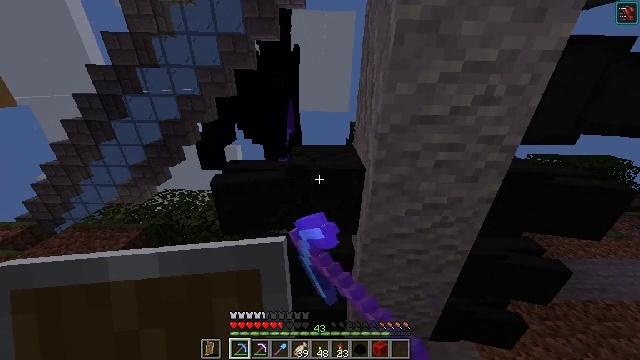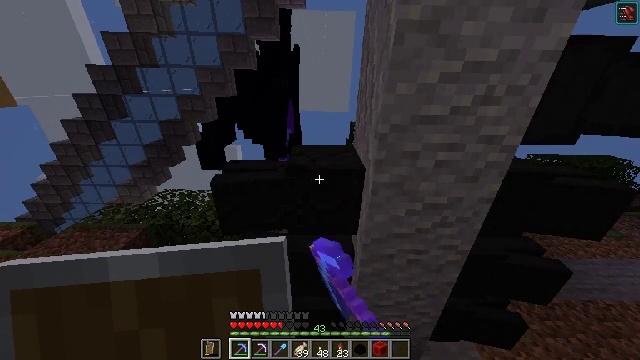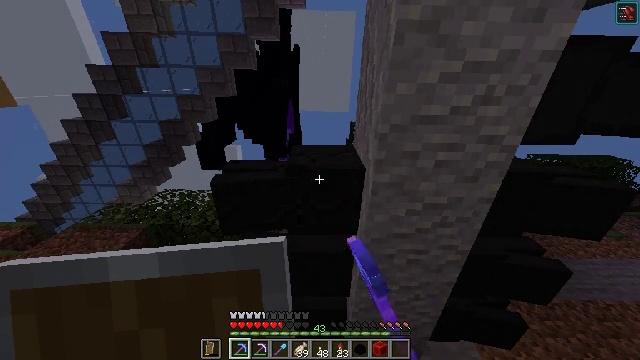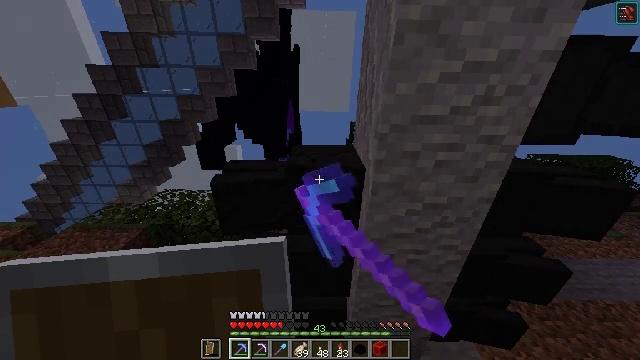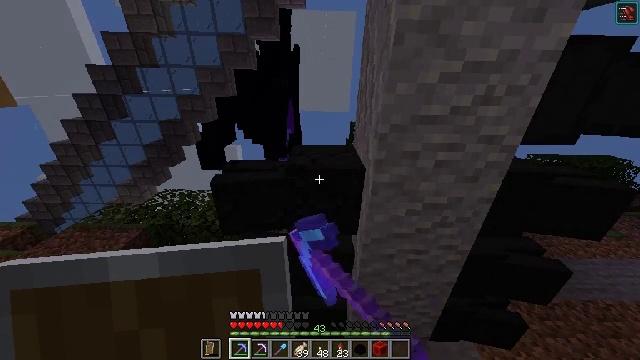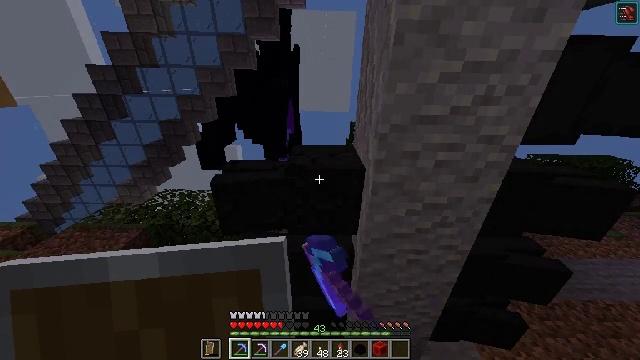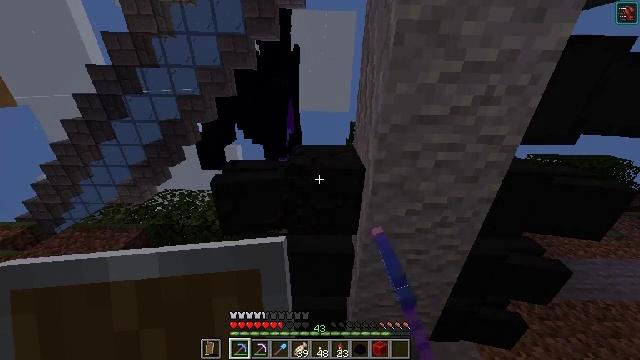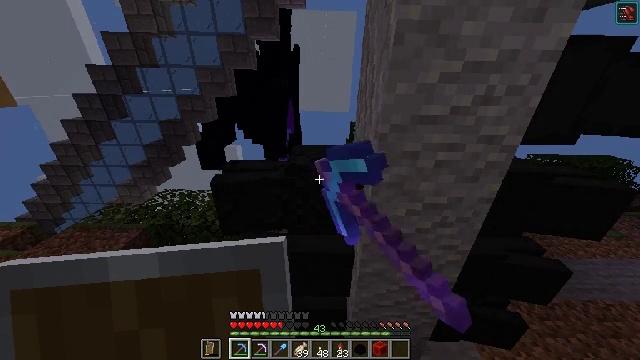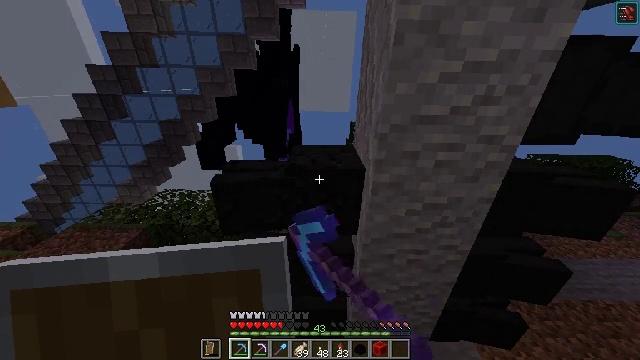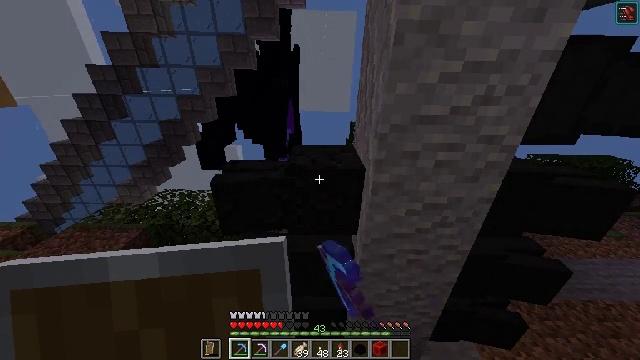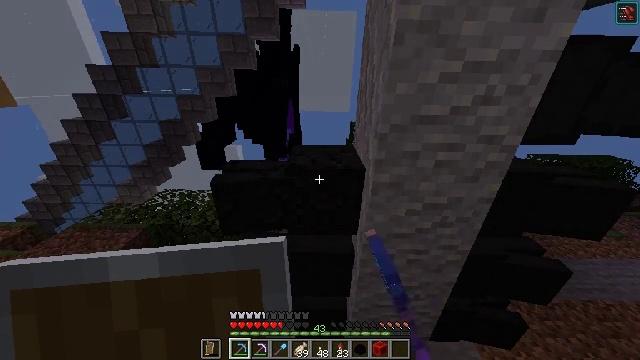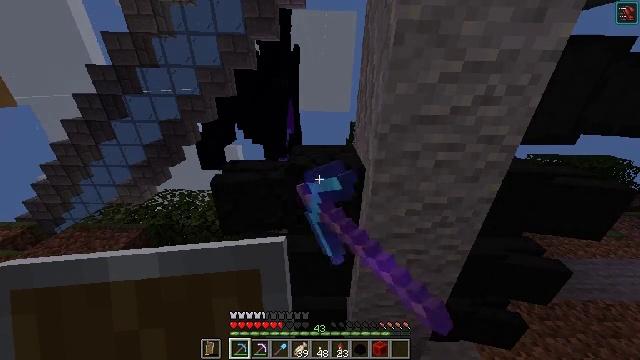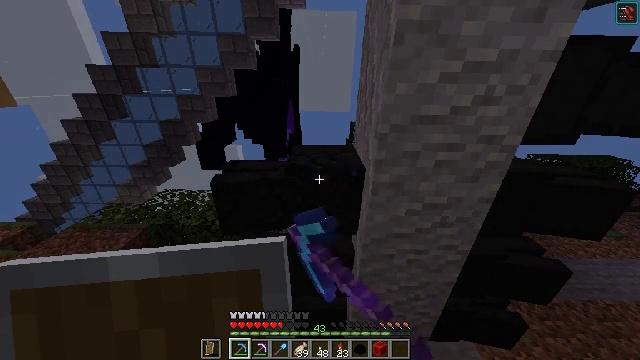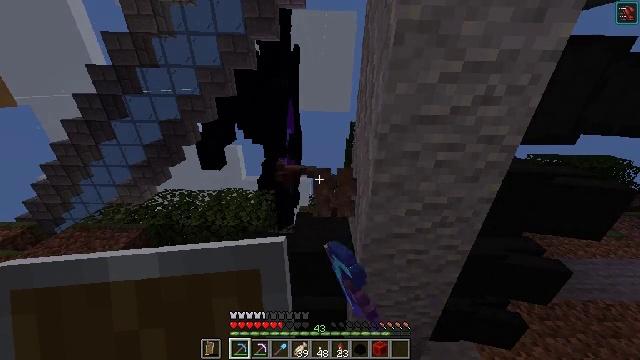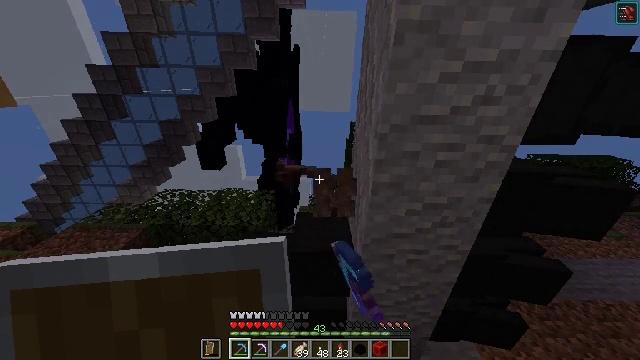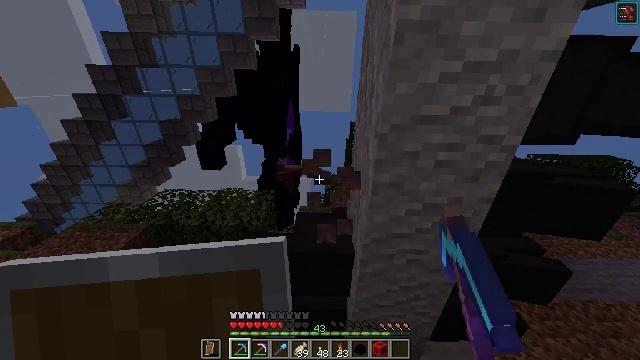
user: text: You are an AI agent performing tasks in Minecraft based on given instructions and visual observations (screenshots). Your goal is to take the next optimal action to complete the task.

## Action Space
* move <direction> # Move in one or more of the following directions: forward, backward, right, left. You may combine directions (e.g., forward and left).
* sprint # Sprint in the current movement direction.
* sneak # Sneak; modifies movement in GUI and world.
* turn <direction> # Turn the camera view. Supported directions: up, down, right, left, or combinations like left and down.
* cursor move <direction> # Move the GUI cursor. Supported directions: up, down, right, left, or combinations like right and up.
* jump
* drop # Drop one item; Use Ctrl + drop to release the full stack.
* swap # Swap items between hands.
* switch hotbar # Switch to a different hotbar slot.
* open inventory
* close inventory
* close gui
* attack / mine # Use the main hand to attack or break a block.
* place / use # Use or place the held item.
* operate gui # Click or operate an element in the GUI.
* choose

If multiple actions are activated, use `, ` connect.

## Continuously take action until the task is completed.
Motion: motion action
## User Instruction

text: Dislodge the dragon head from the wall.
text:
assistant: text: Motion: attack / mine
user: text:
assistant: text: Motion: attack / mine
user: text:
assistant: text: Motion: attack / mine
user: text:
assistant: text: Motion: attack / mine
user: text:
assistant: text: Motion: attack / mine
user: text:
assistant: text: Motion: attack / mine
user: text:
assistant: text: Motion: attack / mine
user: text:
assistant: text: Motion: attack / mine
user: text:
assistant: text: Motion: attack / mine
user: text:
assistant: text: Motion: attack / mine
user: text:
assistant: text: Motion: attack / mine
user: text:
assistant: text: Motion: attack / mine
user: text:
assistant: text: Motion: attack / mine
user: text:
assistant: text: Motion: attack / mine
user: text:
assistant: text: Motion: attack / mine
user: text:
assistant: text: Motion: attack / mine
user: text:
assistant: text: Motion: attack / mine
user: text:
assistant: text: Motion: attack / mine
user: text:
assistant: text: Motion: move forward, attack / mine
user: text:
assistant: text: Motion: move forward, attack / mine
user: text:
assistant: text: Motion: move forward, attack / mine
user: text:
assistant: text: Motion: move forward, attack / mine
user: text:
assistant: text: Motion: move forward, attack / mine
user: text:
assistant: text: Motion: attack / mine
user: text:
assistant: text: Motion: attack / mine
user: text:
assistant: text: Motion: attack / mine
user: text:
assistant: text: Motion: attack / mine
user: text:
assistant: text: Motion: attack / mine
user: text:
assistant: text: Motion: attack / mine
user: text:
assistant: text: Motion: attack / mine